Interaction volume radius: 5 \u00c5
Interaction volume height: 45 \u00c5
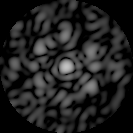
Disorder parameter: 0.7176